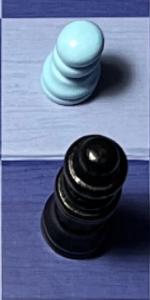
Label: Queen_Black